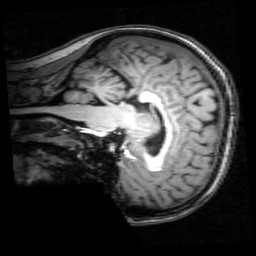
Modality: T1w
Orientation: sagittal
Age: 24
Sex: female
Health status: healthy
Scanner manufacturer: philips
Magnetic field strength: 3 T
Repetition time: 0.008 s
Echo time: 0.0037 s